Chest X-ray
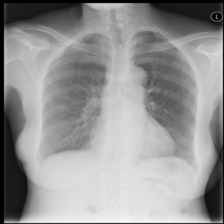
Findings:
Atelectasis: positive
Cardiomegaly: negative
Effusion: negative
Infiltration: positive
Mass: negative
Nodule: negative
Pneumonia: negative
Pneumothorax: negative
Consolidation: negative
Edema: negative
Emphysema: negative
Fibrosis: negative
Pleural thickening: negative
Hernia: negative